Question: So, I've tried to create a new row in my Database (using EF4.0 Code-First)
'''
courseRep.Create(new Course {
Date = DateTime.Parse(date),
Tutor = tutorRep.GetById(tutorId), // I get the correct Tutor
Subject = subjectRep.GetById(subjectId) // and the correct Subject
});
'''
But whats happening is that there will also for every execution a new Subject and new Teacher with the same Name created.

Also, Subject-Tutor is n:n, but there won't be an entry in the associative Table SubjectTutors created.
Any hints?
The beginning of my 'RepositoryBase' looks like this:
'''
public class RepositoryBase<TEntity, TContext> : IRepository<TEntity>
where TEntity : class
where TContext : DbContext, new()
{
public void Create(TEntity o)
{
using (TContext db = new TContext())
{
db.Set<TEntity>().Add(o);
db.SaveChanges();
}
}
...
'''
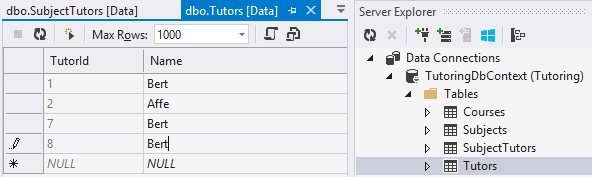
Answer: You need a way to attach the reference first. The entity that is returned from 'tutorRep' and 'subjectRep' is not a proxy anymore, it's a disconnected object. EF doesn't know that it is an existing entity and EF will just mark all objects in the graph as added.
You need a way to attach the reference first.
'''
db.Entry(o.Tutor).State = EntityState.Unchanged;
db.Entry(o.Subject).State = EntityState.Unchanged;
'''
Probably refactoring the create method, you can do reflection it you have a base class.
'''
public class TEntity : BaseEntity
{
}
var references = o.GetType()
.GetProperties()
.Where(p => p.PropertyType.BaseType == typeof(BaseEntity))
.Select(p => p.GetValue(o))
.Where(t => t != null)
.ToArray();
foreach (var reference in references)
{
db.Entry(reference).State = EntityState.Unchanged;
}
db.Set<TEntity>().Add(o);
db.SaveChanges();
'''
Or if you have the FK id, 'TutorId' and 'SubjectId' on 'Course', you can just assign it.
'''
courseRep.Create(new Course {
Date = DateTime.Parse(date),
TutorId = tutorId,
SubjectId = subjectId
});
'''